Question: this is the data inside the text file i have.
'''
[Start]
"Pepsi"|"30"|"64"
"Coke"|"35"|"24"
"Sandwich"|"60"|"14"
"Chicken"|"120"|"10"
"Bread"|"60"|"24"
[End]
'''

'''
var files = from file in Directory.EnumerateFiles(@"C:\Users\K\Desktop\New folder", "*.txt", SearchOption.AllDirectories)
from line in File.ReadLines(file)
select new
{
File = file,
Line = line
};
using (MySqlConnection con = new MySqlConnection(@"server=localhost;database=test;uid=root;pwd=pw;"))
{
con.Open();
foreach (var f in files)
{
Console.WriteLine("{0}\t{1}", f.File, f.Line);
string[] Lines = File.ReadAllLines(f.File);
bool processRecord = false;
foreach (string line in Lines)
{
if (!processRecord)
{
if (Lines.Contains("[Start]"))
{
processRecord = true;
continue;
}
if (Lines.Contains("[End]"))
{
processRecord = false;
continue;
}
}
if (processRecord)
{
string[] readLineSplit = line.Split('|');
if (readLineSplit.Length > 1)
{
MySqlCommand cmd = new MySqlCommand("INSERT INTO Products(Product_Name, Product_Price, QTY) VALUES (@Product_Name, @Product_Price, @QTY)", con);
cmd.Parameters.AddWithValue("@Product_Name", readLineSplit[0].Trim('\"'));
cmd.Parameters.AddWithValue("@Product_Price", readLineSplit[1].Trim('\"'));
cmd.Parameters.AddWithValue("@QTY", readLineSplit[2].Trim('\"'));
cmd.ExecuteNonQuery();
}
}
}
}
}
'''
this is the code i have so far, i have no idea which part of the code is causing the multiple records, what is the problem? i need any help i can get, thanks.
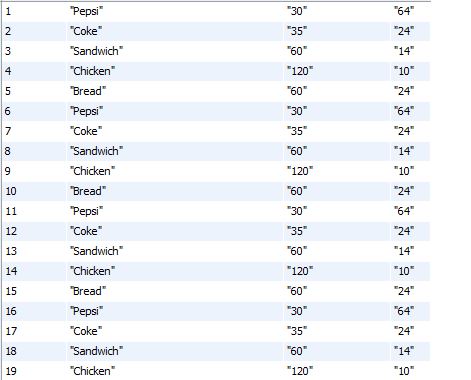
Answer: '''
var files = from file in Directory.EnumerateFiles(@"C:\Users\K\Desktop\New folder", "*.txt", SearchOption.AllDirectories)
from line in File.ReadLines(file)
select new
{
File = file,
Line = line
};
'''
This is producing an entry for each line in the file. Like:
'''
foo.txt | text here,text here, text here.
foo.txt | text here, text here, text here.
etc..
'''
Then you loop over these and for each line you process the whole file again by reading all of it's lines. And that of course will lead to duplication. Try changing the first line to
'''
var files = from file in Directory.EnumerateFiles(@"C:\Users\K\Desktop\New folder", "*.txt", SearchOption.AllDirectories) select new { File = file };
'''